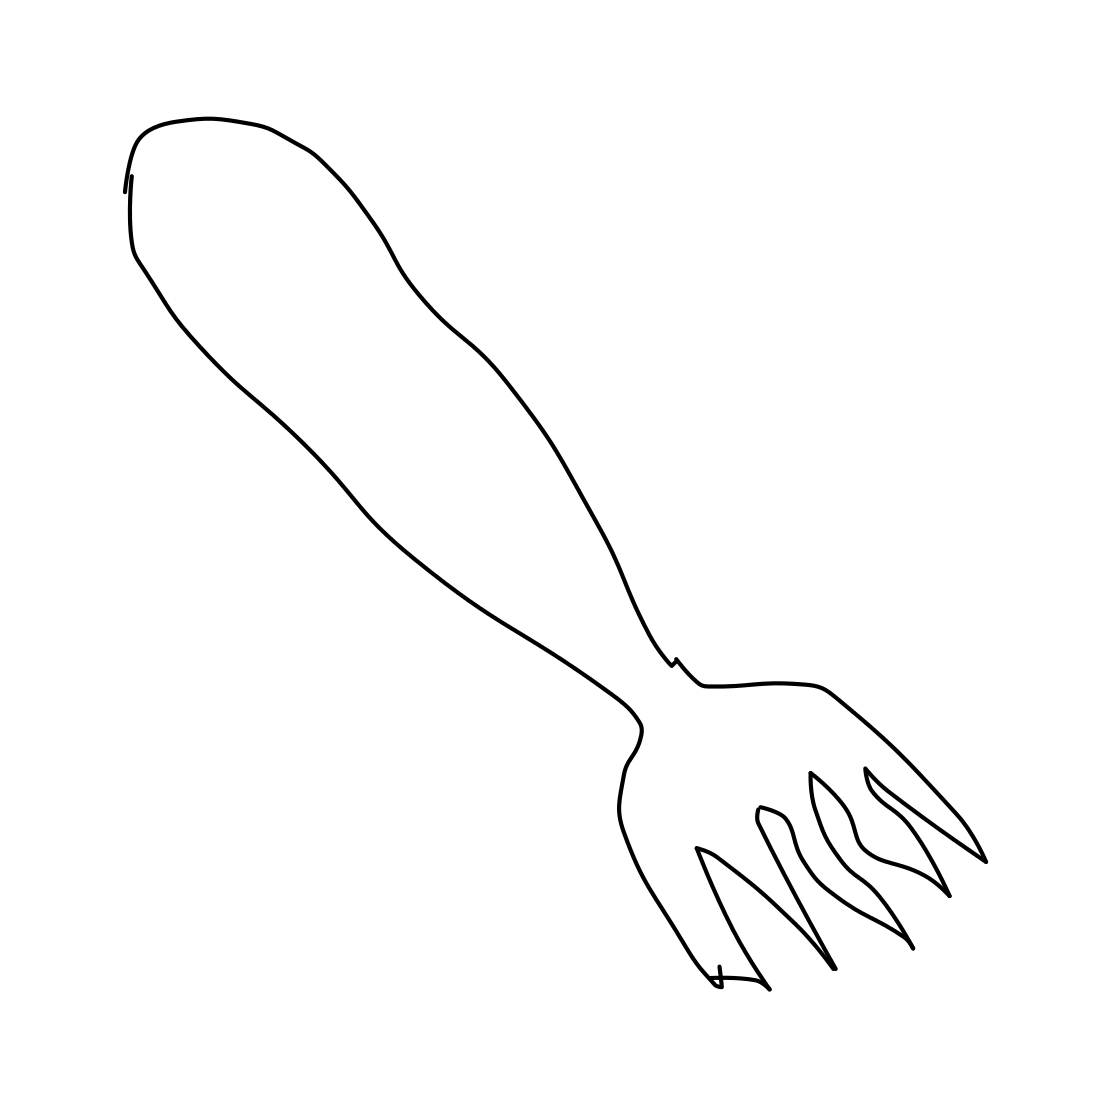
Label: fork